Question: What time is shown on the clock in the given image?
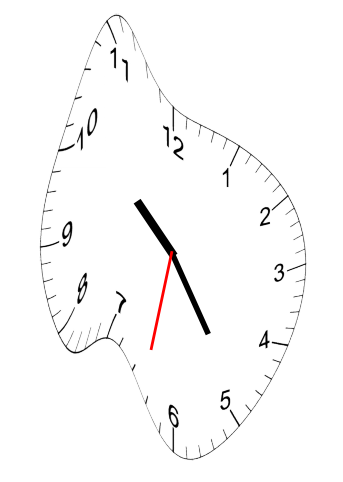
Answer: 10:24:32